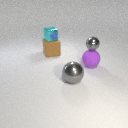
large purple rubber sphere to the right of large gray metal sphere